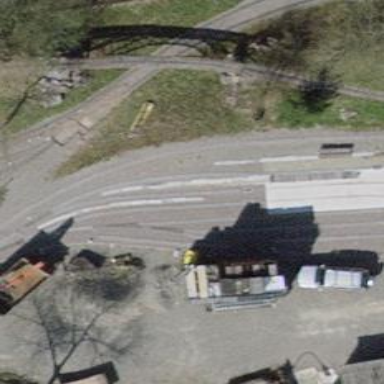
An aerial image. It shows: Miniature railway.